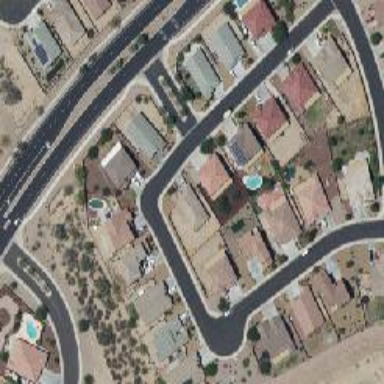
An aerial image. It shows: Residential road.